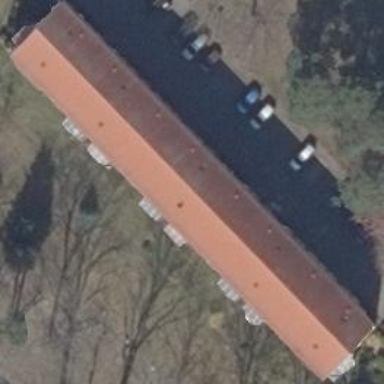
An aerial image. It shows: Apartments building with gabled roof oriented along.